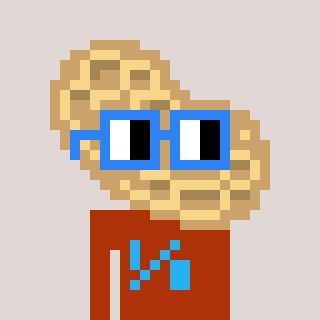
a pixel art character with square blue glasses, a peanut-shaped head and a hotbrown-colored body on a warm background